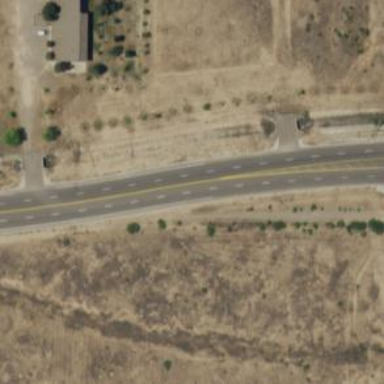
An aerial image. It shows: Secondary road with asphalt surface.